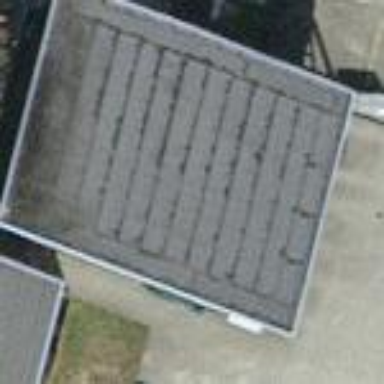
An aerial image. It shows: Garage.